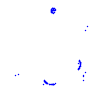
Particle: proton